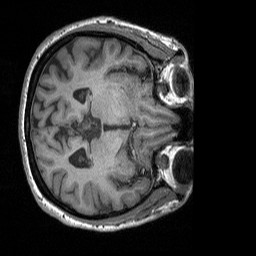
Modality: T1w
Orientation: axial
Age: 53
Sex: female
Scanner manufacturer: siemens
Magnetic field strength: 3 T
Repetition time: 1.9 s
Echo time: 0.00252 s